Interaction volume radius: 5 \u00c5
Interaction volume height: 15 \u00c5
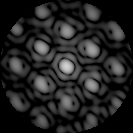
Disorder parameter: 0.3754